Question: I keep getting an error when I try to test a method I created. I have a more complicated method, but I get the same error even with a simple method I created so that's what I showed below.
'''
package example;
import java.awt.Color;
import java.awt.Graphics;
import java.util.ArrayList;
import java.util.Scanner;
public class GraphingMethods
{
public static int multiply (int x, int y)
{
return x * y;
}
}
'''
'''
package example;
import static org.junit.Assert.*;
import java.util.ArrayList;
import java.util.Scanner;
import org.junit.Test;
import example.GraphingMethods;
public class Tests
{
@Test
public void testMultiply()
{
assertEquals(10, multiply(2, 5));
}
}
'''
When I hover the mouse over 'multiply(2, 5)' it shows the following message in Eclipse. What am I missing?

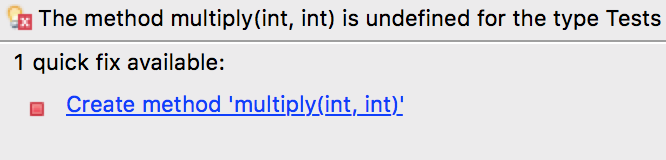
Answer: Are they in the same class? If not, you'll need to address the multiply by 3 part name
'''
{package}.{class}.multiply
'''